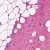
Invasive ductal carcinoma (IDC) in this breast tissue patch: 0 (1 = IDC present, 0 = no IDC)